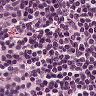
Metastatic tissue present: no